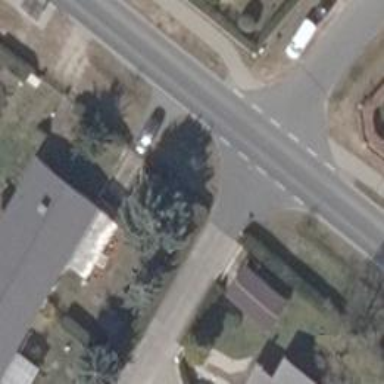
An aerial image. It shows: Road with "give way" sign.